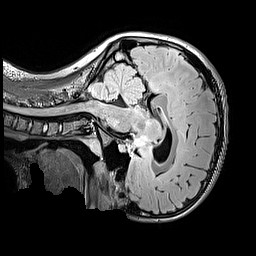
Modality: FLAIR
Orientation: sagittal
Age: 12
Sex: female
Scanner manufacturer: siemens
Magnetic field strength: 3 T
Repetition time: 5 s
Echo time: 0.388 s